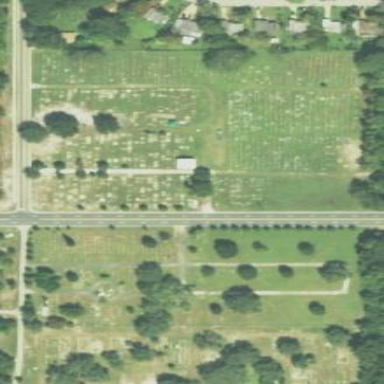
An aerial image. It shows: Cemetery with graves.